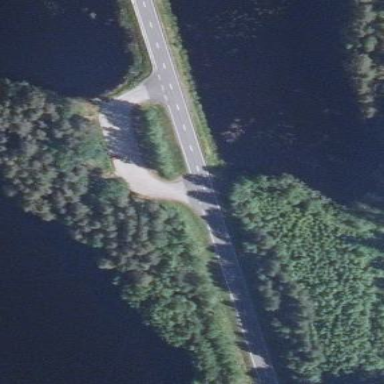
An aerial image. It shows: Asphalt road leading to rest area.